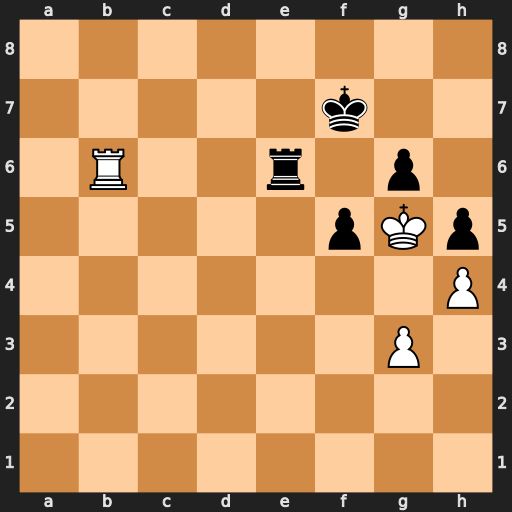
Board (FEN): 8/5k2/1R2r1p1/5pKp/7P/6P1/8/8
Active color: w
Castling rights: -
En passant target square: -
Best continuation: Rxe6 Kxe6 Kxg6 Ke5 Kxh5 f4 gxf4+